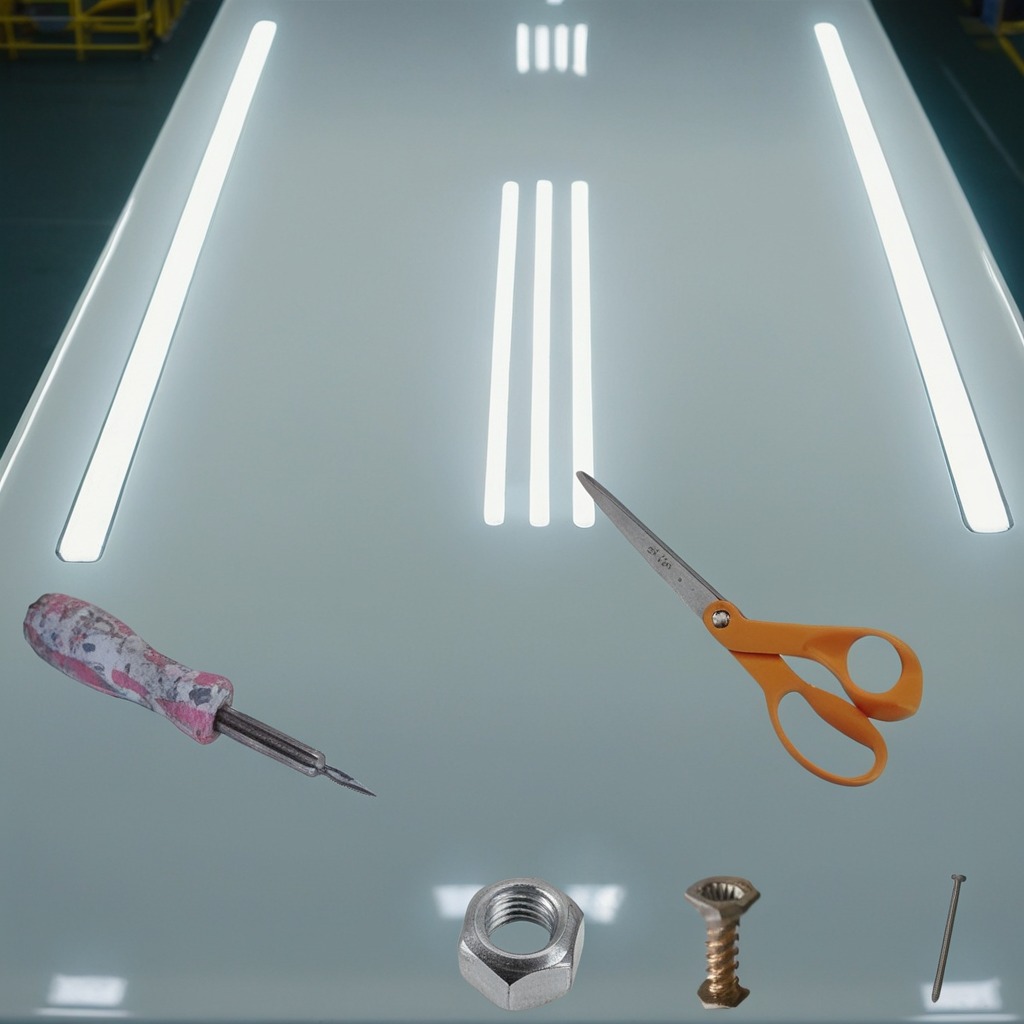
A metal machine screw, an iron nail, a screwdriver, a metal nut, and a pair of scissors are lying on a high-gloss table in a ship maintenance bay industrial lighting.